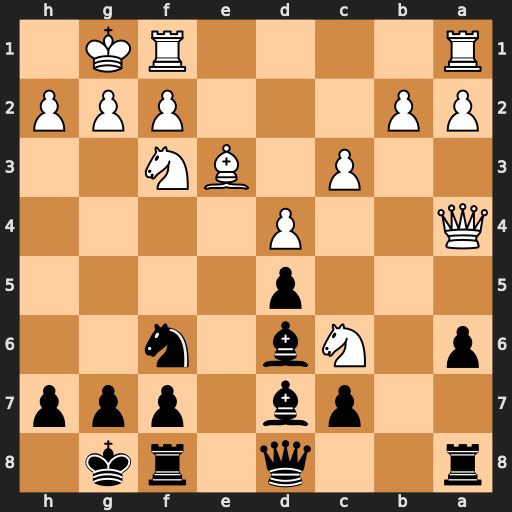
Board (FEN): r2q1rk1/2pb1ppp/p1Nb1n2/3p4/Q2P4/2P1BN2/PP3PPP/R4RK1
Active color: b
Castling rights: -
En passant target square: -
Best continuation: Qe8 Qd1 Bxc6